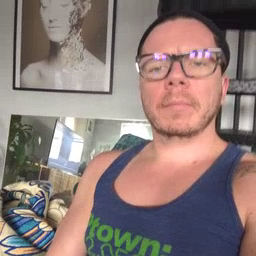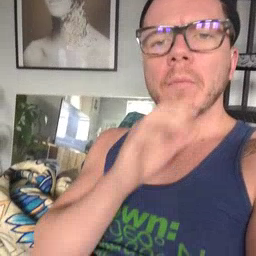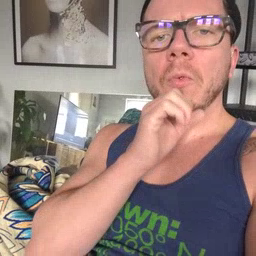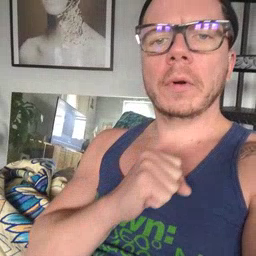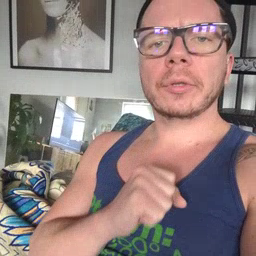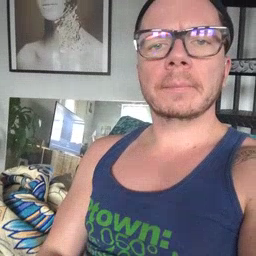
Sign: orange